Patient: sex M, age 75
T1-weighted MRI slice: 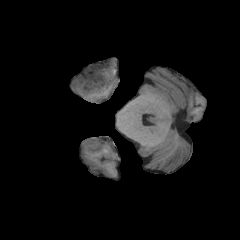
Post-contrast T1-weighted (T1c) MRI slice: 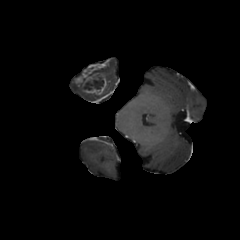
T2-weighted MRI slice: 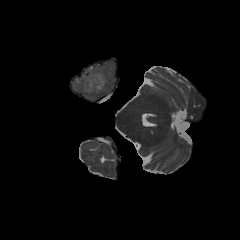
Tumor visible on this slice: yes
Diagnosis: Glioblastoma, IDH-wildtype
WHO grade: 4